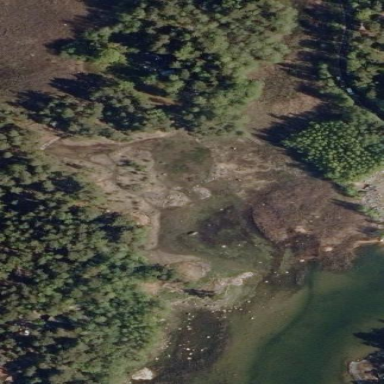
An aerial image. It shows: Marshy wetland area.